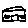
Label: house